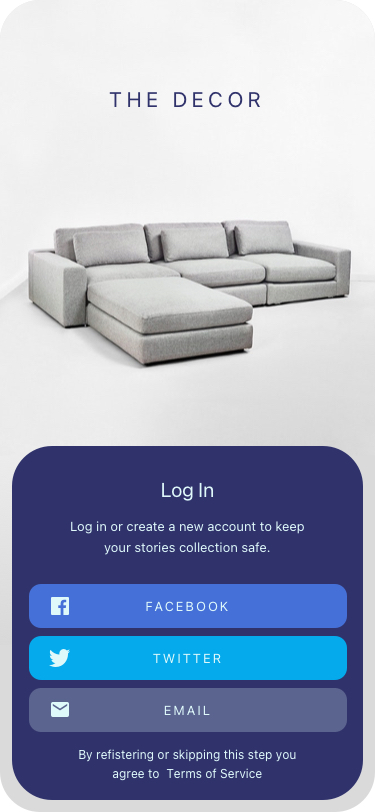
Text in this UI design:
THE DECOR
FACEBOOK
TWITTER
EMAIL
By refistering or skipping this step you agree to  Terms of Service
Log In
Log in or create a new account to keep your stories collection safe.